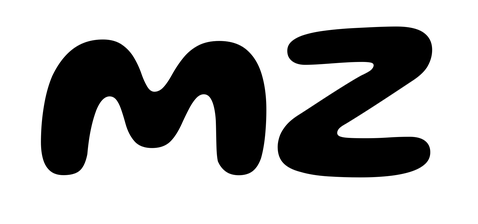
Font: Gluten_SemiBold